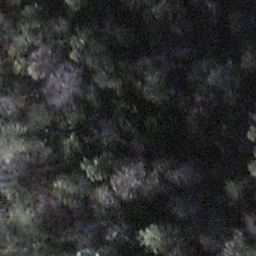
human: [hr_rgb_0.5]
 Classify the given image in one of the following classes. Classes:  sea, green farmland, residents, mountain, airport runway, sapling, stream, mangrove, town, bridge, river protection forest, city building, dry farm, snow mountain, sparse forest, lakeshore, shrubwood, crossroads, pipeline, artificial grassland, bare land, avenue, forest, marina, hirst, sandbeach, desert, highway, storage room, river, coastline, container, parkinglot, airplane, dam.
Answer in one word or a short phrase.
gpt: shrubwood